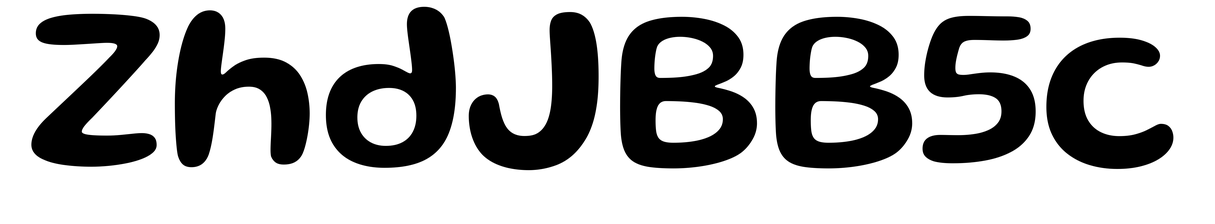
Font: Gluten_Medium